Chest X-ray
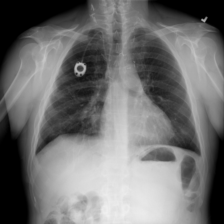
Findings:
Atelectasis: negative
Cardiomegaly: negative
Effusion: negative
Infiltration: negative
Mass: negative
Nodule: negative
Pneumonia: negative
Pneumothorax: negative
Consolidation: negative
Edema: negative
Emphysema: negative
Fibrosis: negative
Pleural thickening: negative
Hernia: negative